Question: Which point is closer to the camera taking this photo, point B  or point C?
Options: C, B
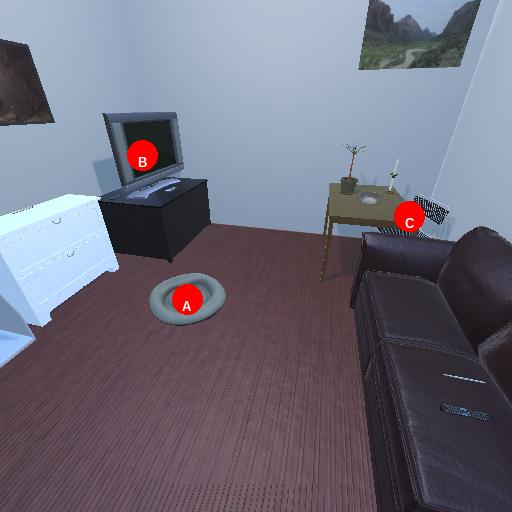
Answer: C